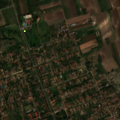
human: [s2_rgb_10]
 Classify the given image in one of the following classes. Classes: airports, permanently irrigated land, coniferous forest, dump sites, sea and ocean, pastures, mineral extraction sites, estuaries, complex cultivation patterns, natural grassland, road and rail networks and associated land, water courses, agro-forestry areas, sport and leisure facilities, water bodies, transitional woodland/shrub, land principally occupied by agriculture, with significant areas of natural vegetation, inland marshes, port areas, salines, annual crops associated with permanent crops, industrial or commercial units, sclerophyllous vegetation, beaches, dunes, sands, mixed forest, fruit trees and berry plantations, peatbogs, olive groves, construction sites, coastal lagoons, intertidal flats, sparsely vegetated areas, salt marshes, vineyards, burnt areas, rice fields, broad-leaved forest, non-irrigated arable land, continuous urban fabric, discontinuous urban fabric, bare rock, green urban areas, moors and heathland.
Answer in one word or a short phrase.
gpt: discontinuous urban fabric, non-irrigated arable land, complex cultivation patterns, land principally occupied by agriculture, with significant areas of natural vegetation